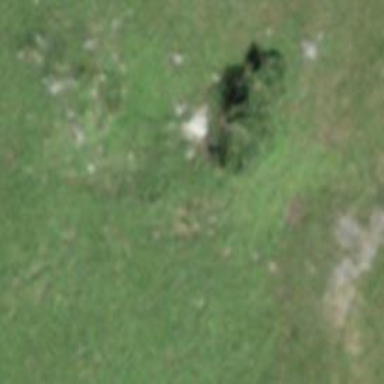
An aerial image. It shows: Isolated dwelling in remote location.